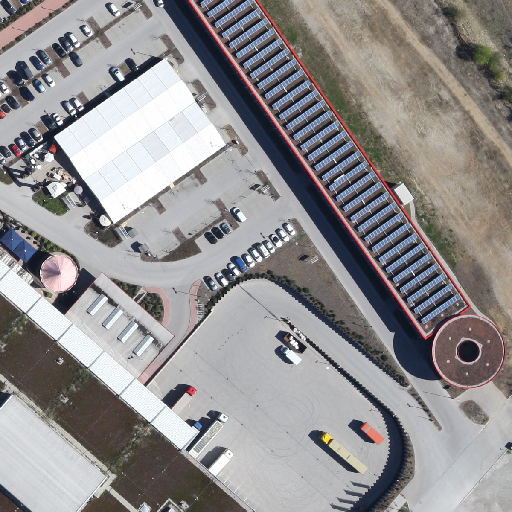
Referring expression: impervious surface